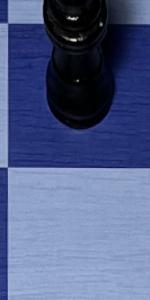
Label: Empty